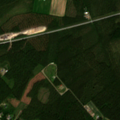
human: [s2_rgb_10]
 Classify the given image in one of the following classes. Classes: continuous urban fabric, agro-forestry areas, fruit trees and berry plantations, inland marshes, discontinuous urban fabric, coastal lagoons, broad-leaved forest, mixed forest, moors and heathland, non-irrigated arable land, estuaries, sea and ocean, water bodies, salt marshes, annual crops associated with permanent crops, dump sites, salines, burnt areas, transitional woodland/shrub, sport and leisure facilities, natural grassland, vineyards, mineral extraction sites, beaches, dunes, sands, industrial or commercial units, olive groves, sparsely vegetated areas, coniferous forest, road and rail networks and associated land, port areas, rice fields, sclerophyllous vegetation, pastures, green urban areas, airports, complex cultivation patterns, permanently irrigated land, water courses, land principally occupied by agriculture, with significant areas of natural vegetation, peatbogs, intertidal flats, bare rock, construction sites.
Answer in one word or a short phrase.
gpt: non-irrigated arable land, coniferous forest, mixed forest, transitional woodland/shrub